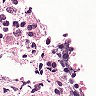
Metastatic tissue present: no